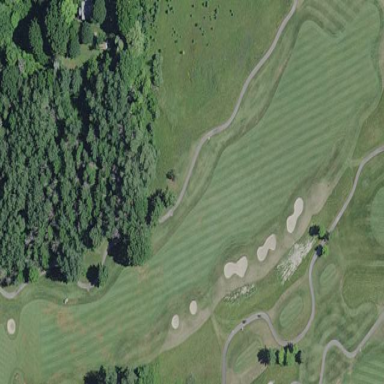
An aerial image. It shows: Golf fairway surrounded by grass.